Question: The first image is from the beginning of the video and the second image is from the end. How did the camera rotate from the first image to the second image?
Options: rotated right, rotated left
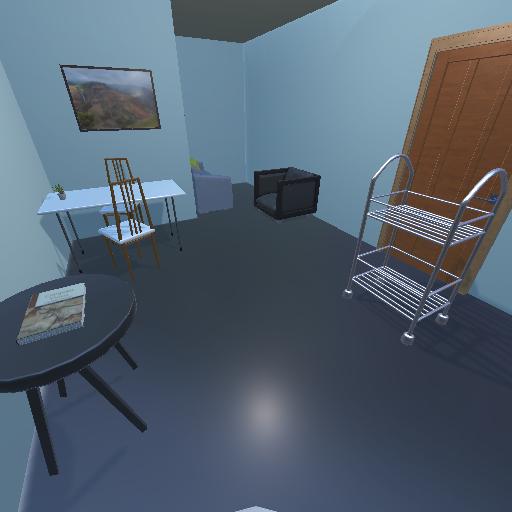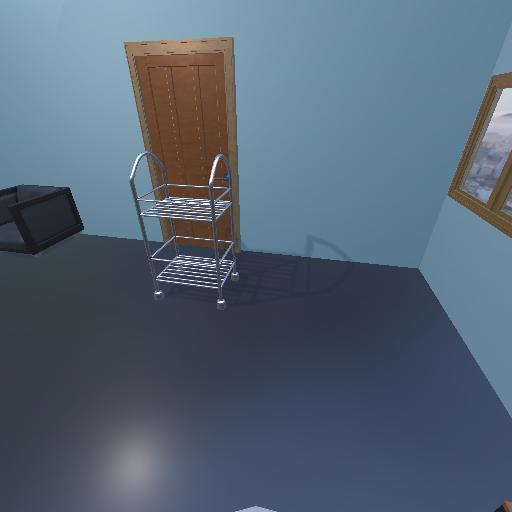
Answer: rotated right